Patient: sex M, age 57
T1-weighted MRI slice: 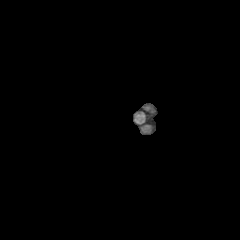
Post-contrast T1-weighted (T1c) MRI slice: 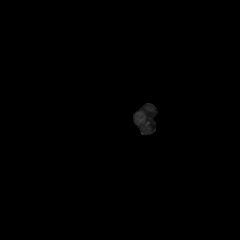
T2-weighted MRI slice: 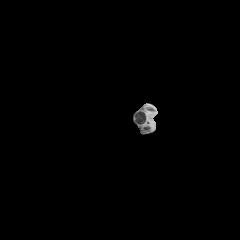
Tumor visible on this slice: no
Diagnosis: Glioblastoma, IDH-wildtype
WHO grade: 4